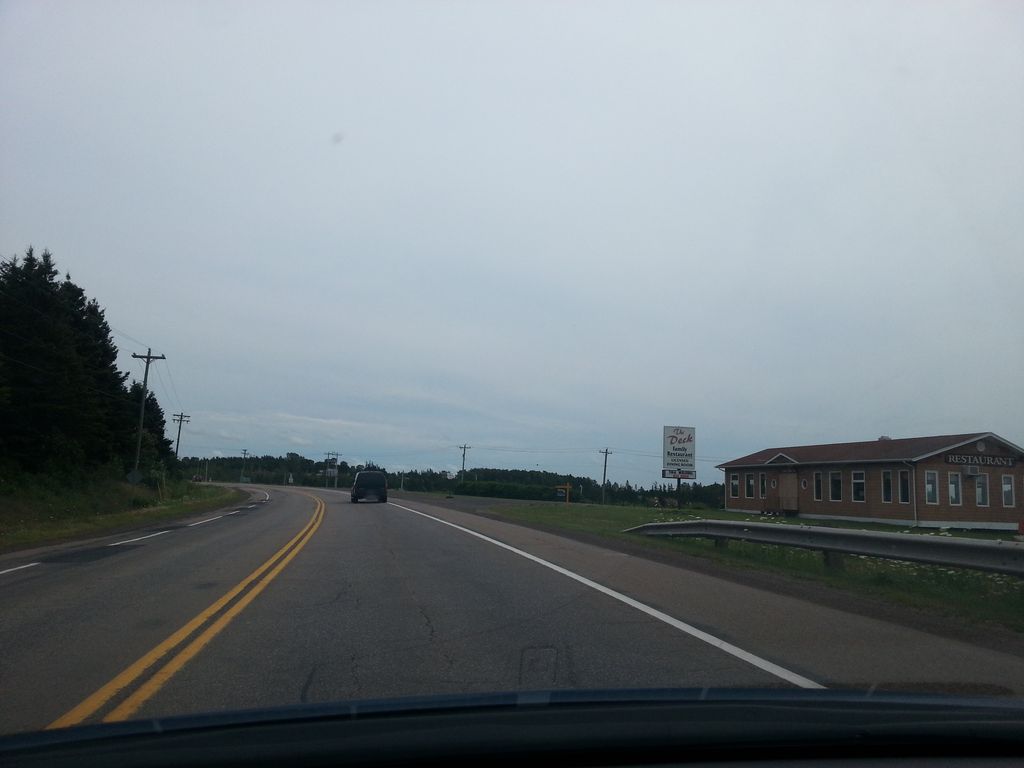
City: charlottetown